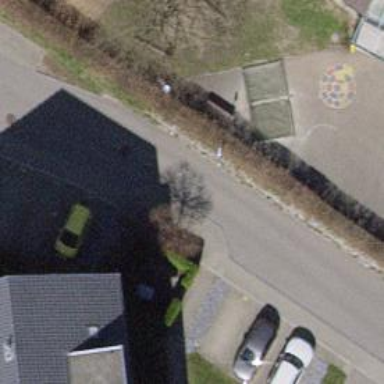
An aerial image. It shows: Sidewalk.